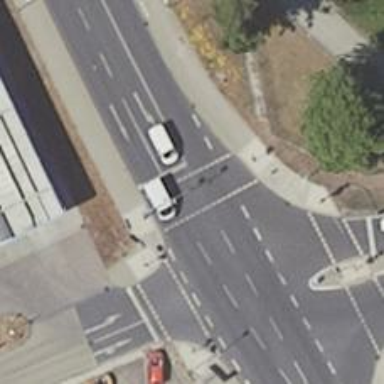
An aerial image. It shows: Cycleway crossing with traffic signals.